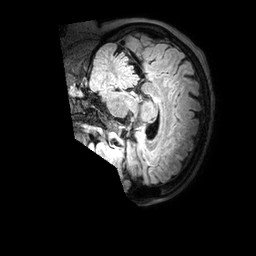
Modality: FLAIR
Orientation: sagittal
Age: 47
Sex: female
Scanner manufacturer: philips
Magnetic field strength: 3 T
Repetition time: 4.8 s
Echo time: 0.3016 s